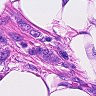
Metastatic tissue present: yes